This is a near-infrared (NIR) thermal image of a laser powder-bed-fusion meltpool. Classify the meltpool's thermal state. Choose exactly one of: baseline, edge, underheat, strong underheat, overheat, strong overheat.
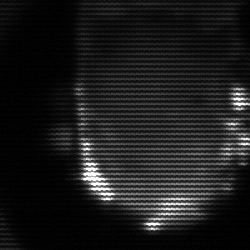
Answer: baseline